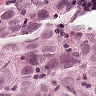
Metastatic tissue present: yes